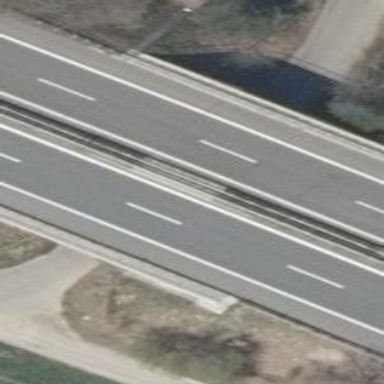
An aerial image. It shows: Man-made bridge.